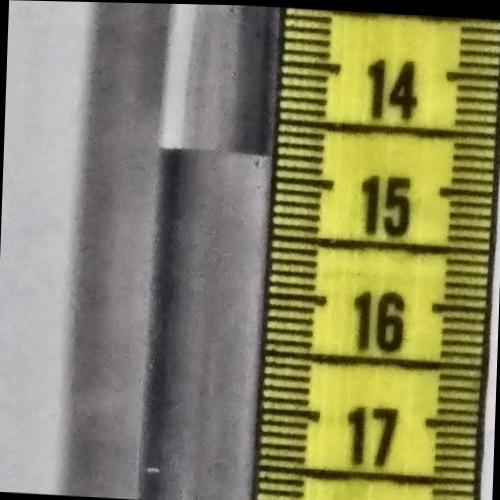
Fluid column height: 14.8 cm